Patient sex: F
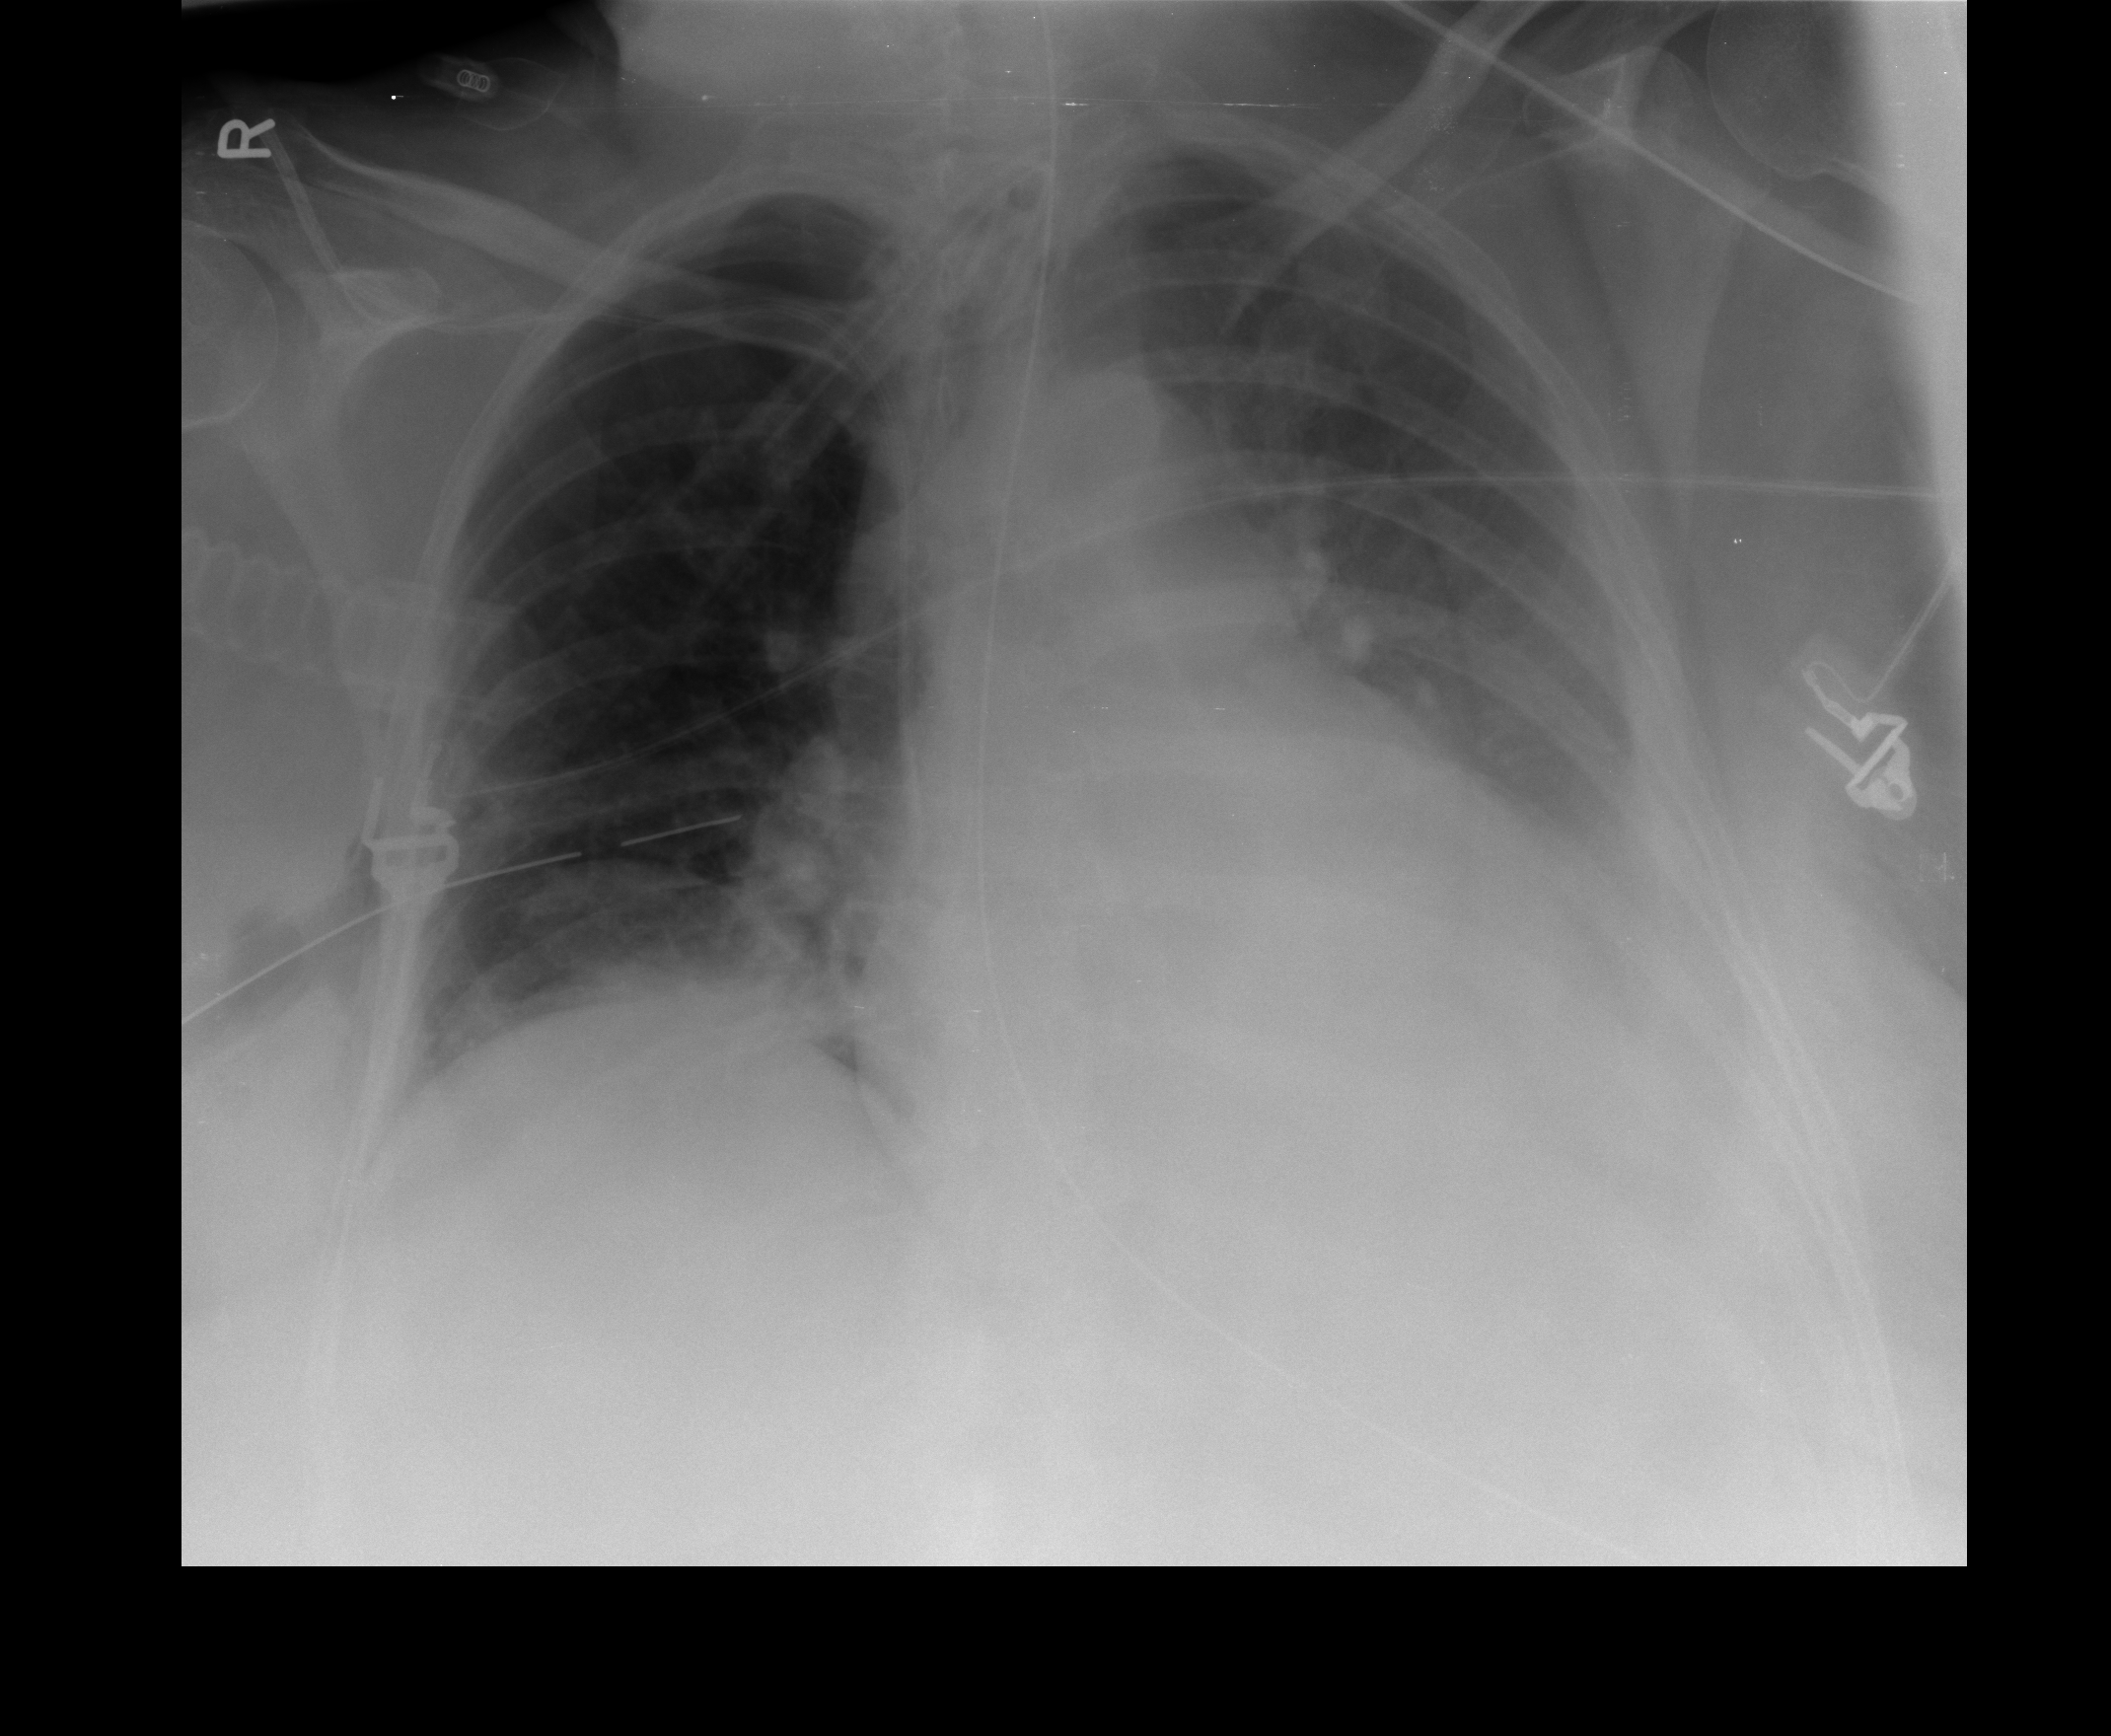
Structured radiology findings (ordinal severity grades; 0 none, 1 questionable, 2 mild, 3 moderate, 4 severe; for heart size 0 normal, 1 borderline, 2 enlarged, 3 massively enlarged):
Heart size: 2
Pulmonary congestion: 2
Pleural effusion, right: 1
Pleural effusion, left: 3
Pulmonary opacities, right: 2
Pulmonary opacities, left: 0
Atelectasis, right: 2
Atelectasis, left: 2